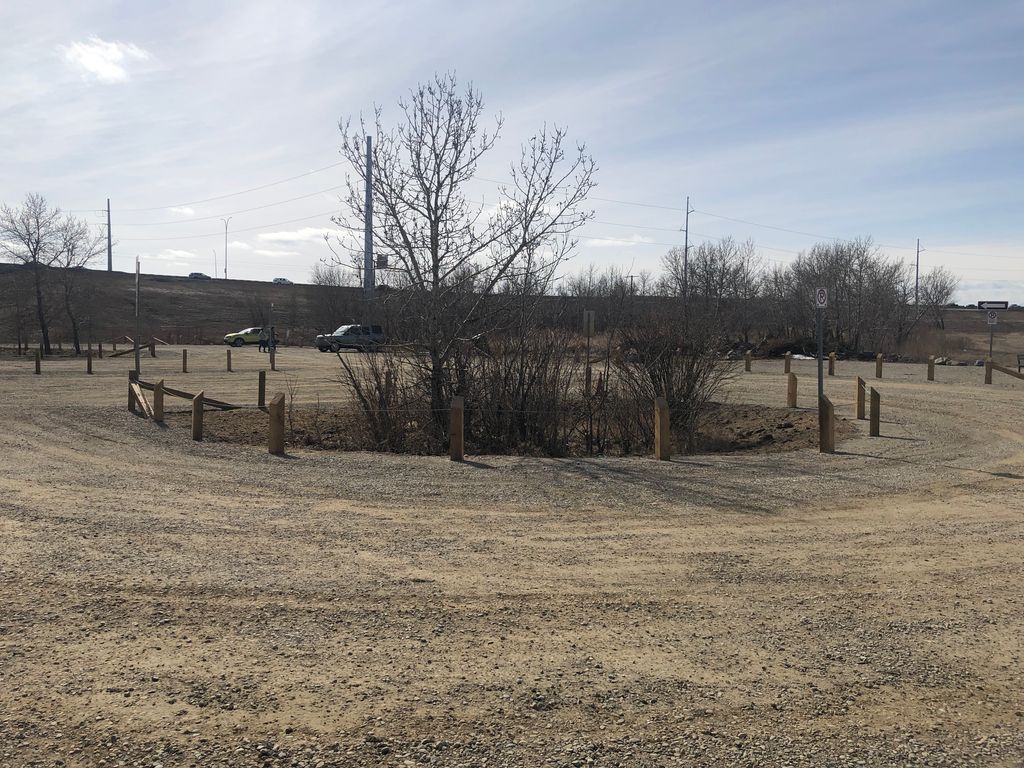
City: calgary